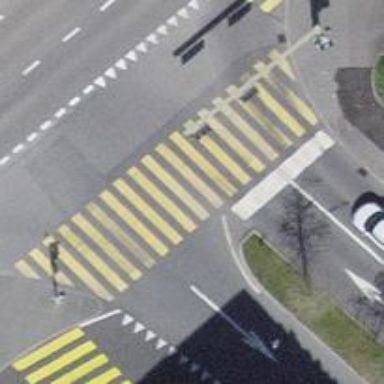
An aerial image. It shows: Road with traffic signals.